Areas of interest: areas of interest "Commercial service"
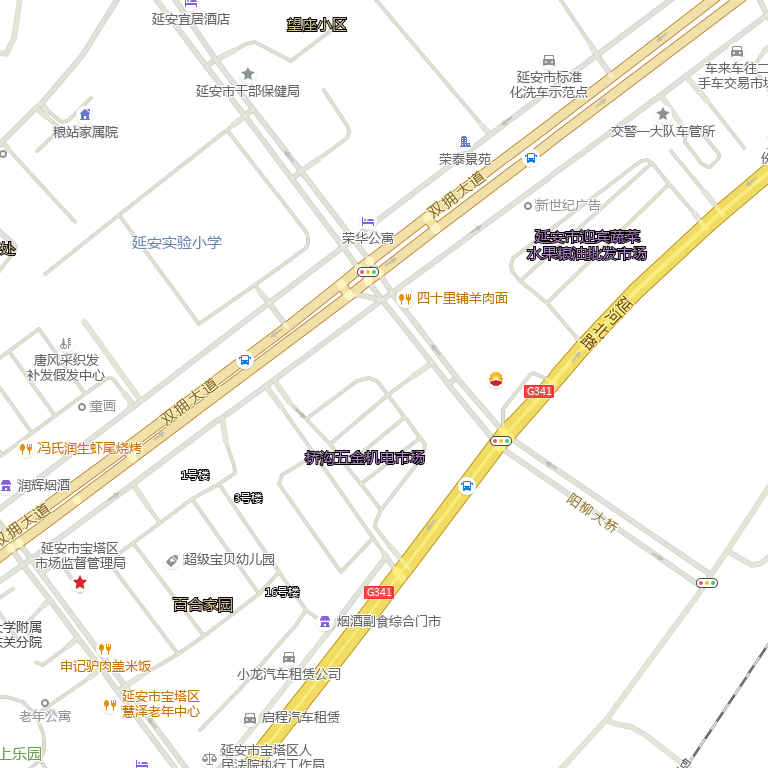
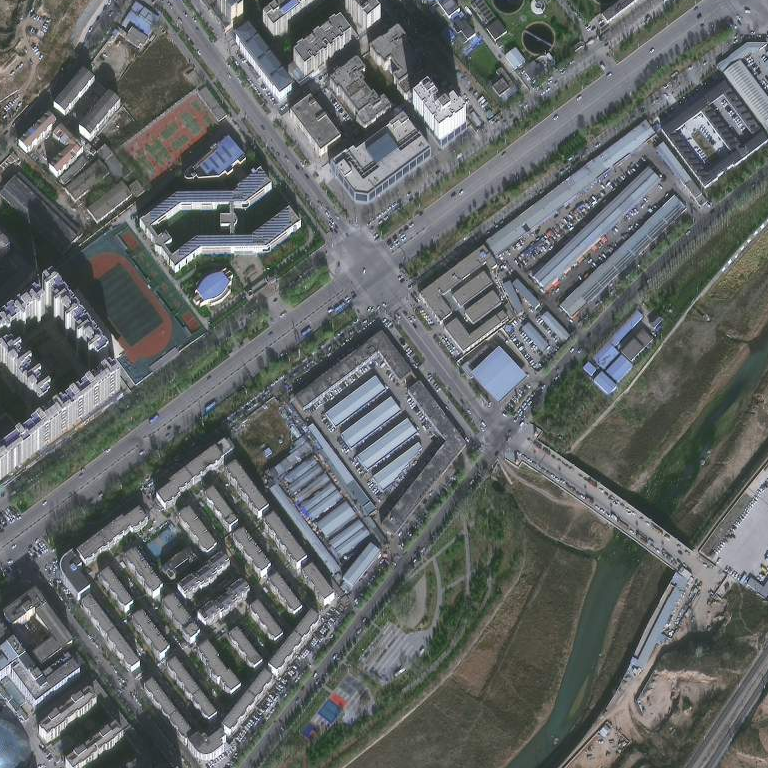